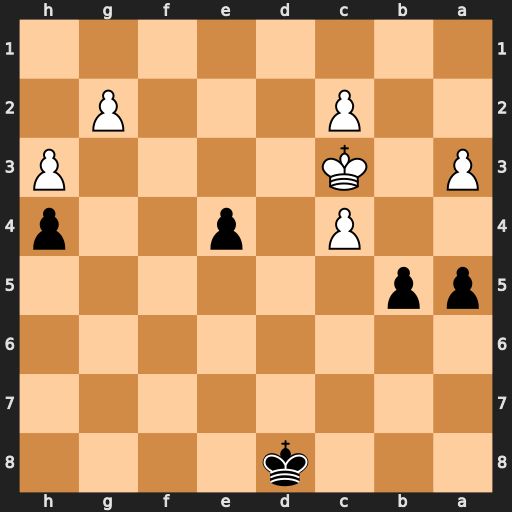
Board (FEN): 3k4/8/8/pp6/2P1p2p/P1K4P/2P3P1/8
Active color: b
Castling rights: -
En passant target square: -
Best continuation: b4+ axb4 a4